Interaction volume radius: 5 \u00c5
Interaction volume height: 10 \u00c5
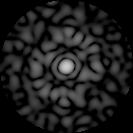
Disorder parameter: 0.8046